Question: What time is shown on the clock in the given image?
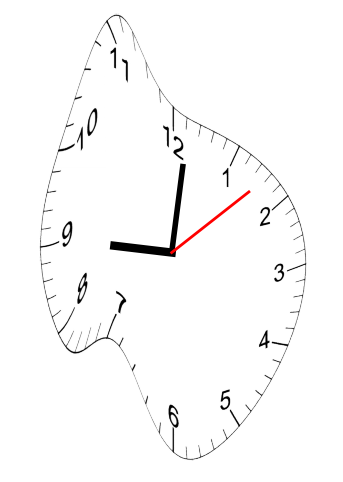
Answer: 09:01:08